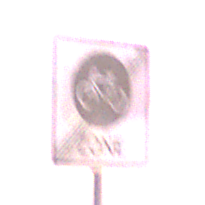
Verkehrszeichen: EndeFahrradzone
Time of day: SunriseSunset
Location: Outdoor (Urban)
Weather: PartlyCloudy
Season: NotSpecified
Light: Natural